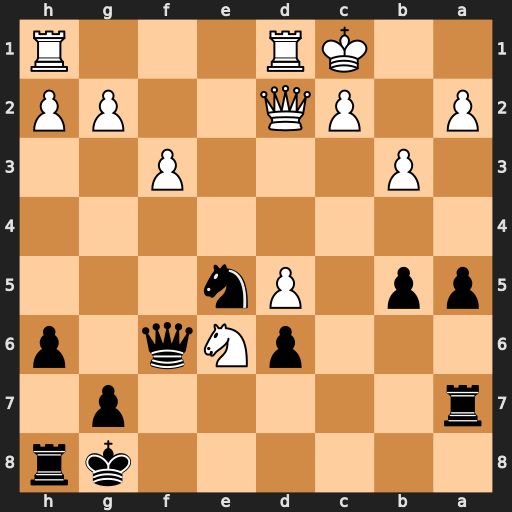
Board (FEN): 6kr/r5p1/3pNq1p/pp1Pn3/8/1P3P2/P1PQ2PP/2KR3R
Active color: b
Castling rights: -
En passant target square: -
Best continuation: Nxf3 Kb1 Nxd2+